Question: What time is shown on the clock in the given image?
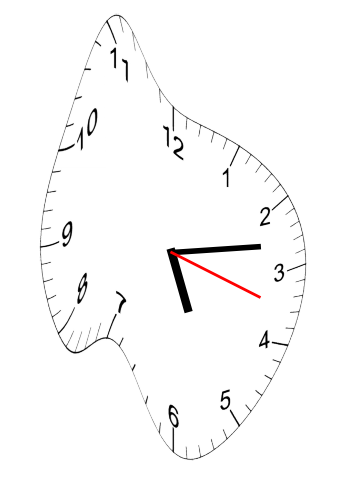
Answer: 05:13:18